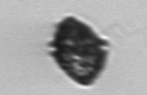
Label: Kryptoperidinium_triquetrum